Question: I am trying to implement a tableview with search function. I have a function which takes a look at the first letter of each item. Then for each unique letter it adds it inside another array. So it adds the letter 'S' only one time if their are items inside that starts with an 'S' .
Then with this array I am gonna build my sections and rowsForSections.
'''
- (NSInteger)tableView:(UITableView *)tableView numberOfRowsInSection:(NSInteger)section
{
int rows = 0;
if (tableView == self.searchDisplayController.searchResultsTableView)
{
//---get the letter in each section; e.g., A, B, C, etc.---
NSString *alphabet = [firstIndex objectAtIndex:section];
//---get all states beginning with the letter---
NSPredicate *predicate = [NSPredicate predicateWithFormat:@"SELF.name beginswith[c] %@", alphabet];
NSArray *names = [self.filteredListContent filteredArrayUsingPredicate:predicate];
//---return the number of states beginning with the letter---
rows = [names count];
}
else
{
//---get the letter in each section; e.g., A, B, C, etc.---
NSString *alphabet = [firstIndex objectAtIndex:section];
//---get all states beginning with the letter---
NSPredicate *predicate = [NSPredicate predicateWithFormat:@"SELF.name beginswith[c] %@", alphabet];
NSArray *names = [self.listContent filteredArrayUsingPredicate:predicate];
//---return the number of states beginning with the letter---
rows = [names count];
}
return rows;
}
- (NSInteger)numberOfSectionsInTableView:(UITableView *)tableView {
int rows = 0;
if (tableView == self.searchDisplayController.searchResultsTableView)
{
rows = [filteredFirstIndex count];
}
else
{
rows = [firstIndex count];
}
return rows;
}
'''
Here is my CellForRowAtIndex
'''
- (UITableViewCell *)tableView:(UITableView *)tableView cellForRowAtIndexPath:(NSIndexPath *)indexPath
{
NSLog(@"list content %@",[listContent valueForKey:@"name"]);
static NSString *kCellID = @"cellID";
UITableViewCell *cell = [tableView dequeueReusableCellWithIdentifier:kCellID];
if (cell == nil)
{
cell = [[UITableViewCell alloc] initWithStyle:UITableViewCellStyleDefault reuseIdentifier:kCellID];
cell.accessoryType = UITableViewCellAccessoryDisclosureIndicator;
}
/*
If the requesting table view is the search display controller's table view, configure the cell using the filtered content, otherwise use the main list.
*/
Contact *contact = nil;
if (tableView == self.searchDisplayController.searchResultsTableView)
{
contact = [self.filteredListContent objectAtIndex:indexPath.row];
}
else
{
contact = [self.listContent objectAtIndex:indexPath.row];
}
cell.textLabel.text = contact.name;
return cell;
}
'''
Here is a screenshot with my problem. Because a picture says more then a 1000 words.

Hope that anyone can help me!
Kind regards!
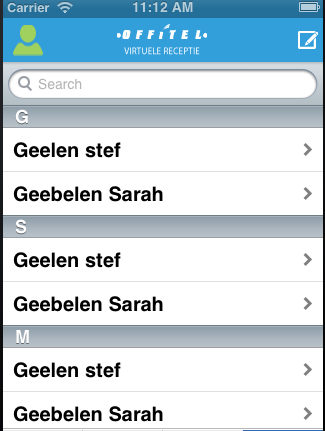
Answer: These lines makes the issue:
'''
contact = [self.filteredListContent objectAtIndex:indexPath.row];
contact = [self.listContent objectAtIndex:indexPath.row];
'''
Because you are displaying the names in sections.
'indexPath.row'
That's why you are getting this result.
The below is not a good solution. But for an example I'm posting it. (It'll cause performance issues)
Use it in your 'cellForRowAtIndexPath':
'''
NSString *alphabet = [firstIndex objectAtIndex:indexPath.section];
NSPredicate *predicate = [NSPredicate predicateWithFormat:@"SELF.name beginswith[c] %@", alphabet];
NSArray *names = [self.filteredListContent filteredArrayUsingPredicate:predicate];
contact = [names objectAtIndex:indexPath.row];
'''